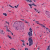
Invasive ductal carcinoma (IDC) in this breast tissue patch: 1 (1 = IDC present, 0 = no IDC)